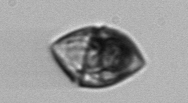
Label: Gyrodinium